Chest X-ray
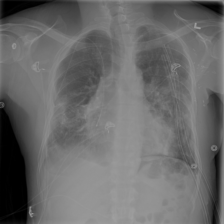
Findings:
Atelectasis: negative
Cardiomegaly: negative
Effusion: negative
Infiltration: negative
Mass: negative
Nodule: negative
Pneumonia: negative
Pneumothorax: positive
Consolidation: negative
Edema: negative
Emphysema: negative
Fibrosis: negative
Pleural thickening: negative
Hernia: negative